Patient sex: M
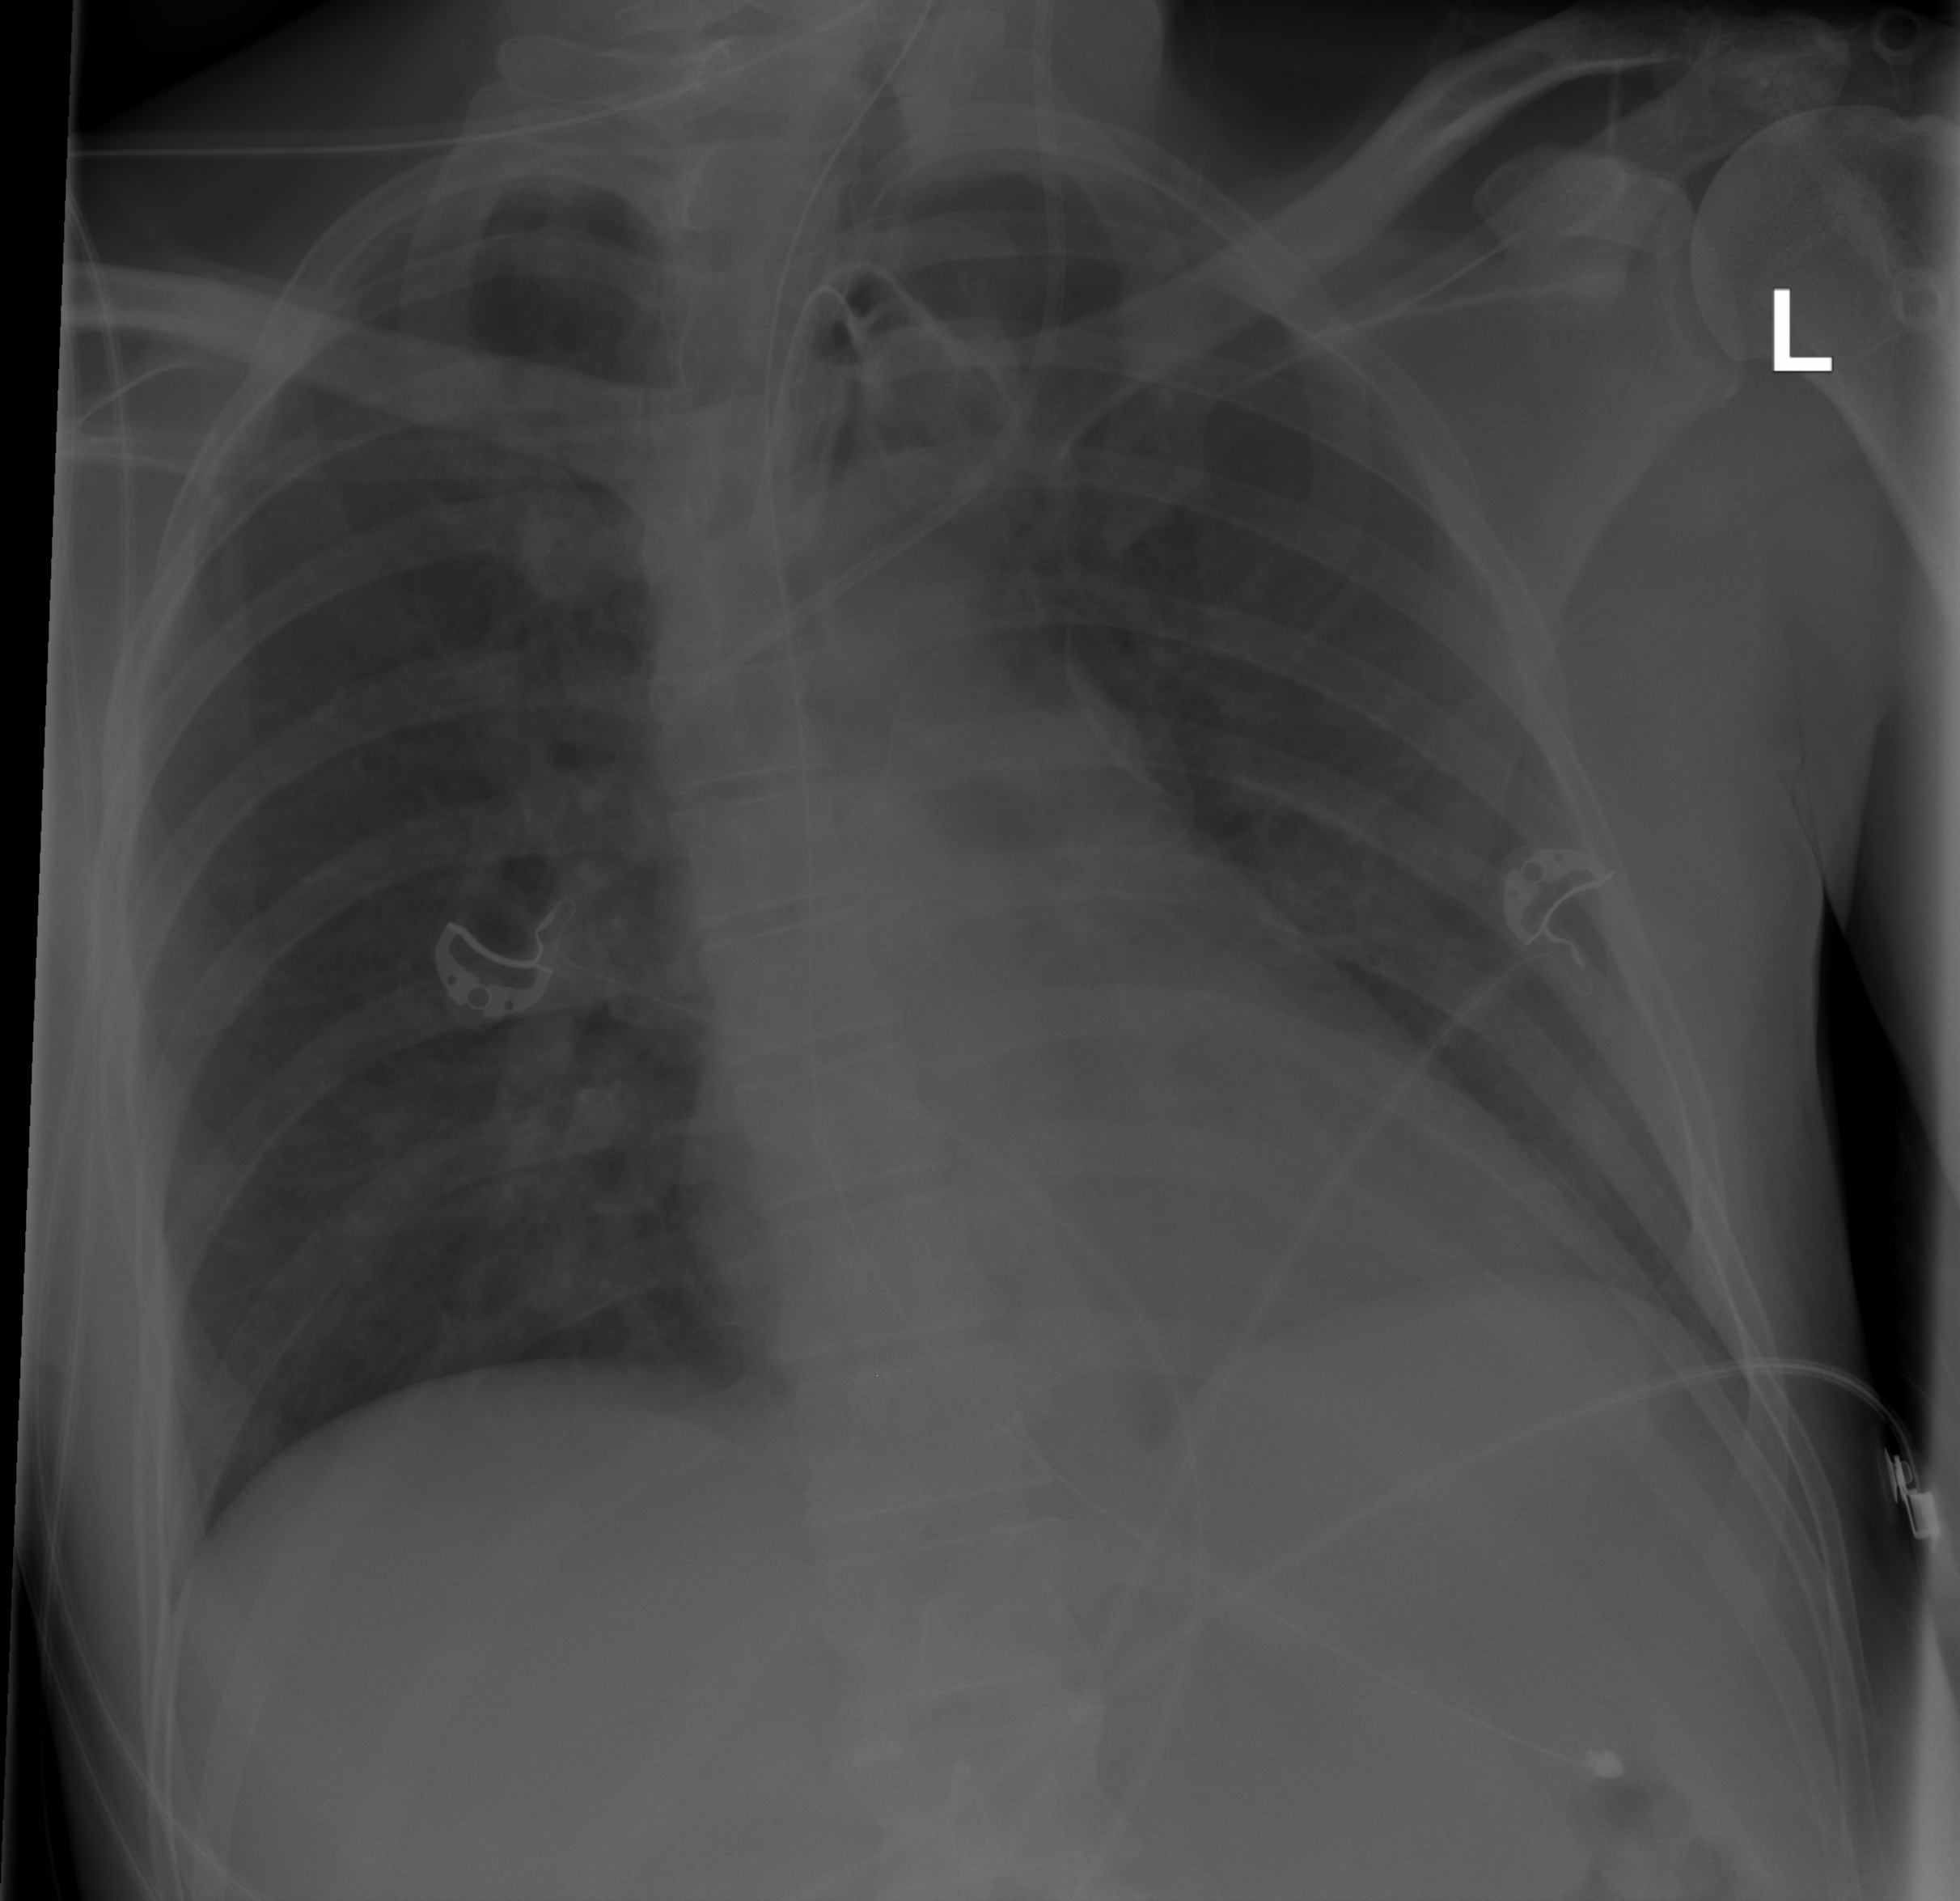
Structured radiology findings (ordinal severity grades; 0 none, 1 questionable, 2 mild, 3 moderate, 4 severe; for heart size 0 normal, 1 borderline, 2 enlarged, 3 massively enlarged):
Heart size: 1
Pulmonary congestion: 2
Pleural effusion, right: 0
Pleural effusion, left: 0
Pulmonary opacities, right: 2
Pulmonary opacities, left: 2
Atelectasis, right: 1
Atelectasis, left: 1